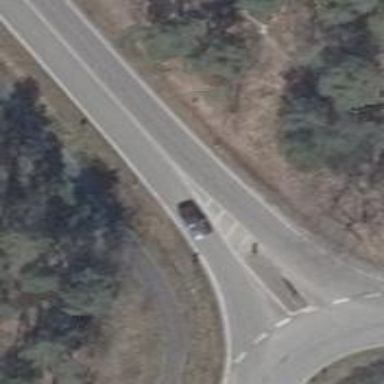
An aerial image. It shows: Primary road with asphalt surface.